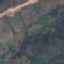
Land use / land cover: HerbaceousVegetation